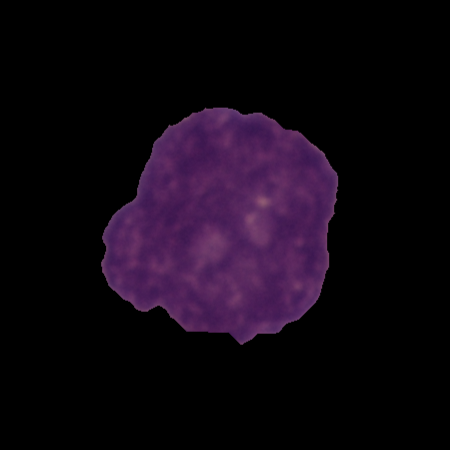
Label: cancer